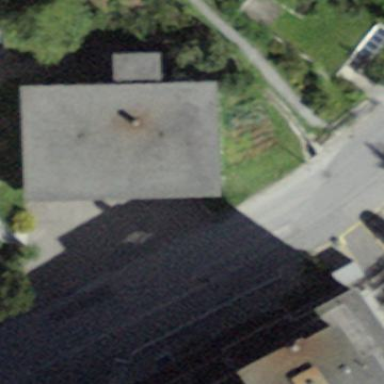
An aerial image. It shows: Flat-roofed apartment building.